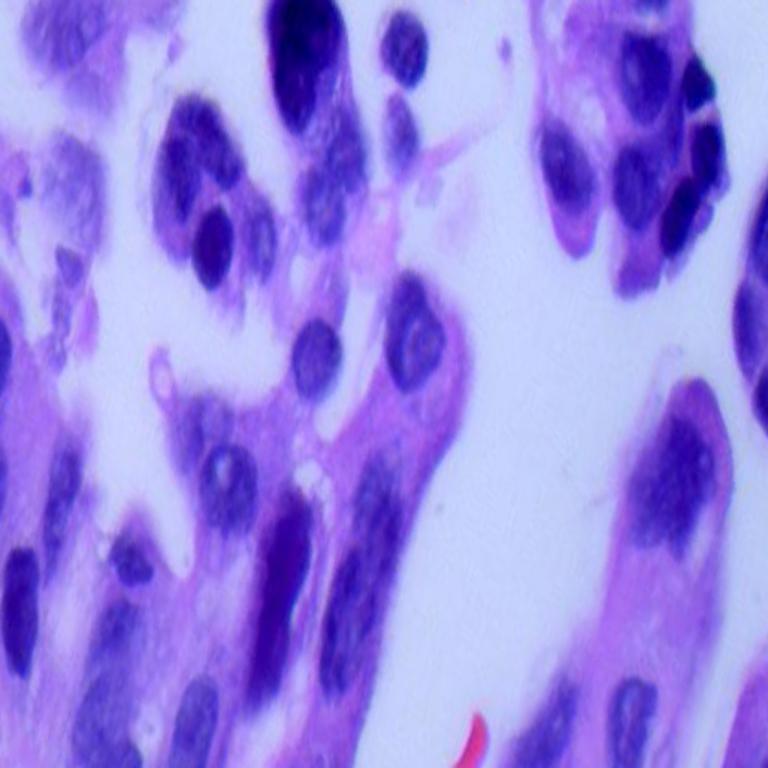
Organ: lung
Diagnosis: adenocarcinomas